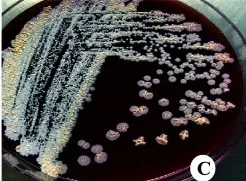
CT scanning and microbiological identification of case 1. (C) Colonies of N. Cyriacigeorgica cultured on blood agar for 72h.
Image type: radiology (ct)